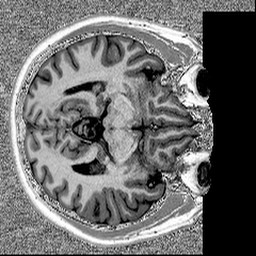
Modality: MP2RAGE
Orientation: axial
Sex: male